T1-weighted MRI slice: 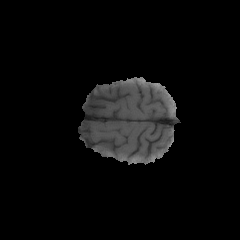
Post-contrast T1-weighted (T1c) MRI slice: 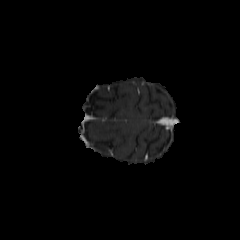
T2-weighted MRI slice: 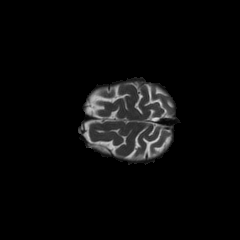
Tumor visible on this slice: no